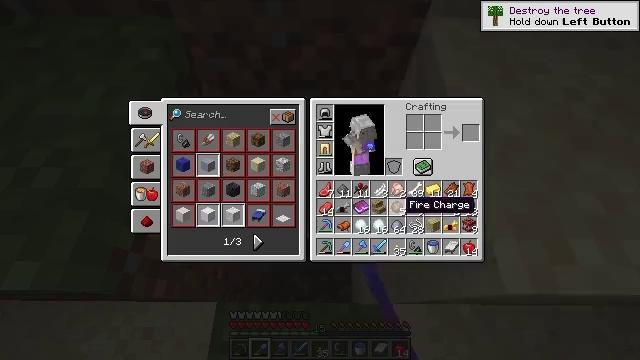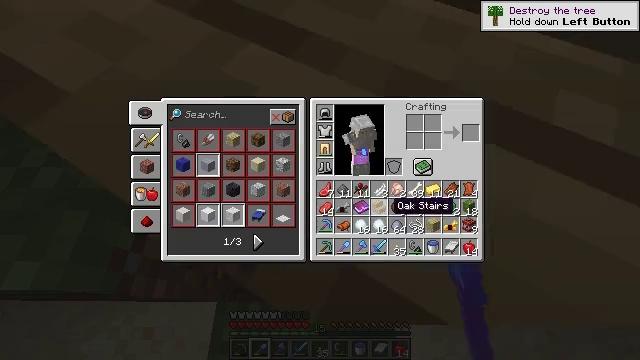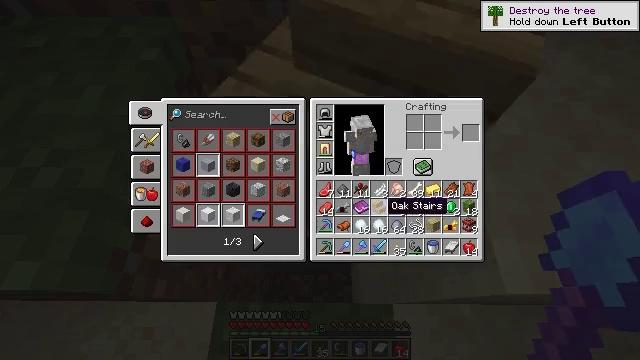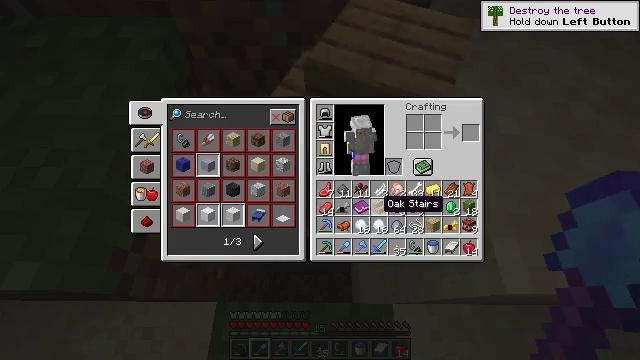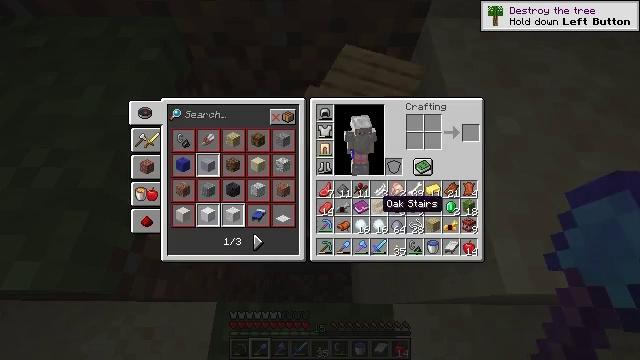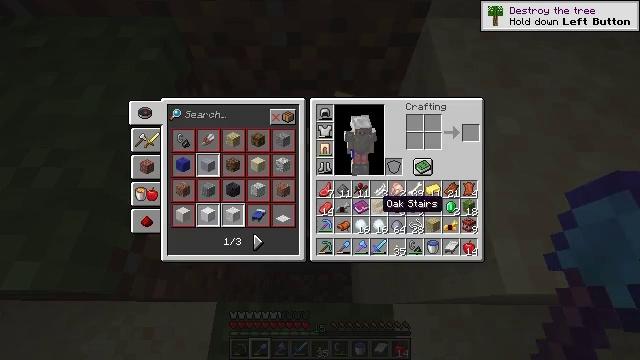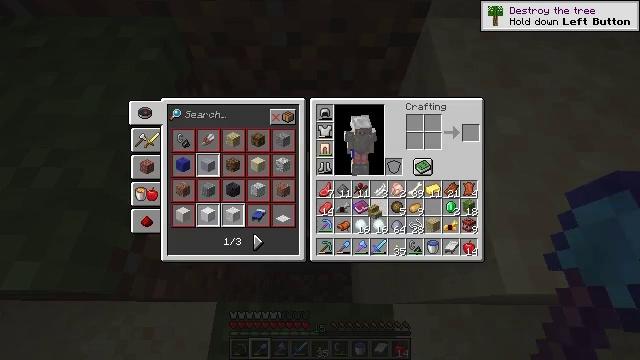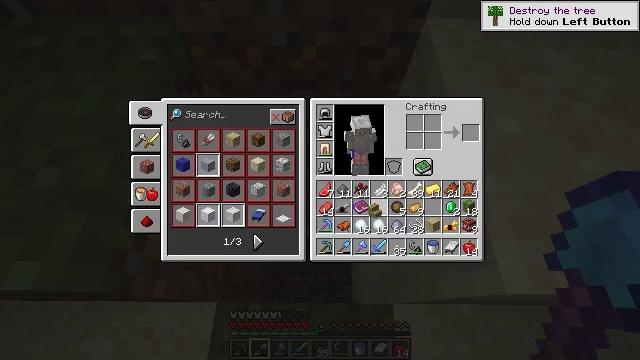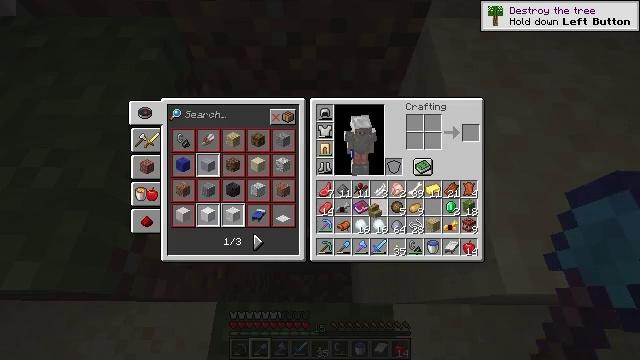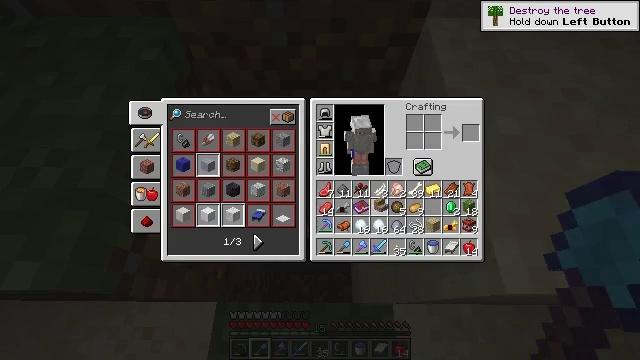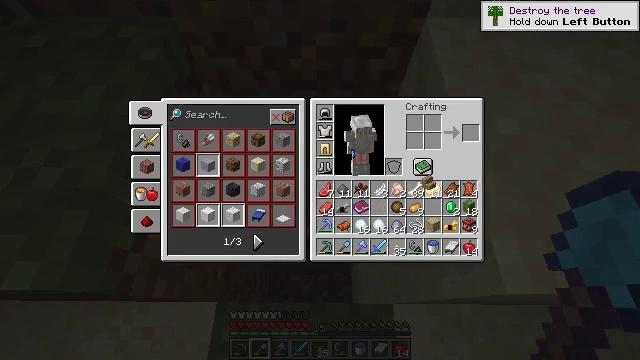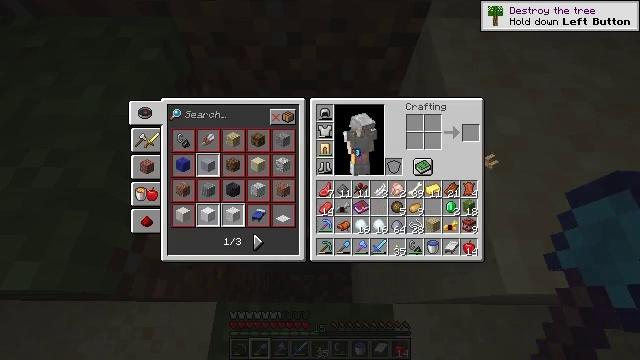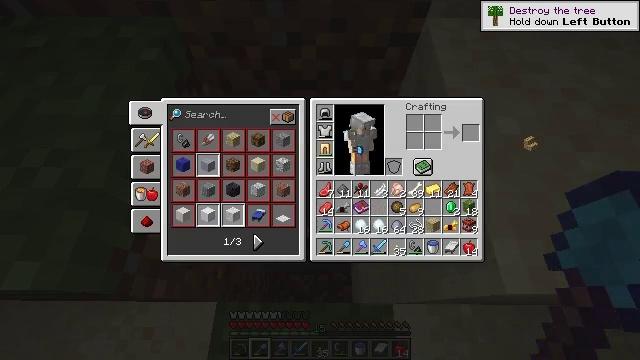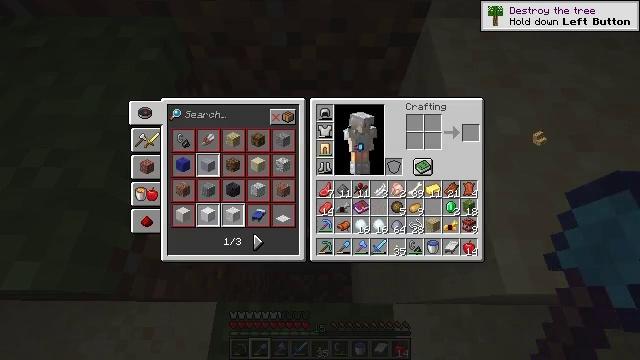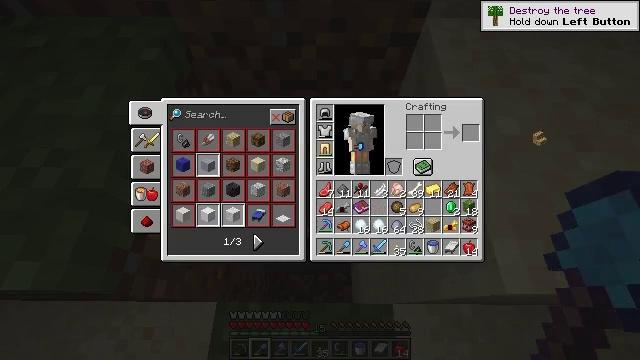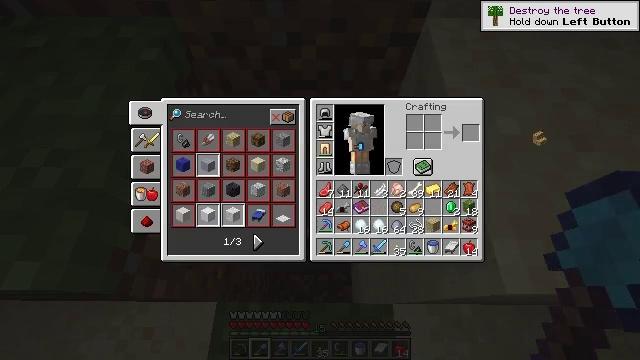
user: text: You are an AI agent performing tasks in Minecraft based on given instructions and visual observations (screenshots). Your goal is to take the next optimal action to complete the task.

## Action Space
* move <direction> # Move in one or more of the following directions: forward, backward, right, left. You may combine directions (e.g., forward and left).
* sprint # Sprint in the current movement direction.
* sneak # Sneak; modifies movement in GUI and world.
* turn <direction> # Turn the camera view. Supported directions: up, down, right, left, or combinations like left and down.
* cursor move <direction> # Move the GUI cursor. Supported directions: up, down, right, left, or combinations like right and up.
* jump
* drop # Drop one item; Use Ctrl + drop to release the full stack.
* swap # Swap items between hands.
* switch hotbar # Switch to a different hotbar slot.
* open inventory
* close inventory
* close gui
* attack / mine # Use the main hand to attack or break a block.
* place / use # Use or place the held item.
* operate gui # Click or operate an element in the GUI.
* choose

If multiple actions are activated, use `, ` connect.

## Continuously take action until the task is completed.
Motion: motion action
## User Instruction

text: Drop oak stairs.
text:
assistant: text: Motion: cursor move left, open gui
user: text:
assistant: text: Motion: no_op
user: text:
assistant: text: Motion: no_op
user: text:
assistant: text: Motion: no_op
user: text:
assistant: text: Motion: no_op
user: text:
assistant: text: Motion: operate gui
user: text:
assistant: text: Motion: operate gui
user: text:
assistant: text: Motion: operate gui
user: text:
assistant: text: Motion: no_op
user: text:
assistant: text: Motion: cursor move right and up
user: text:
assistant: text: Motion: cursor move right and up
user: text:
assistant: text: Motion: cursor move right and up
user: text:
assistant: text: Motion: cursor move right
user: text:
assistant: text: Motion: operate gui
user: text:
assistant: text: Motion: operate gui
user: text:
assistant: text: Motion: no_op
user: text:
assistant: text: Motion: cursor move left and down
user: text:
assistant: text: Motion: cursor move left and down
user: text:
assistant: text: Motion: cursor move left and down
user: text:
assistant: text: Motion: cursor move down
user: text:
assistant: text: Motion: no_op